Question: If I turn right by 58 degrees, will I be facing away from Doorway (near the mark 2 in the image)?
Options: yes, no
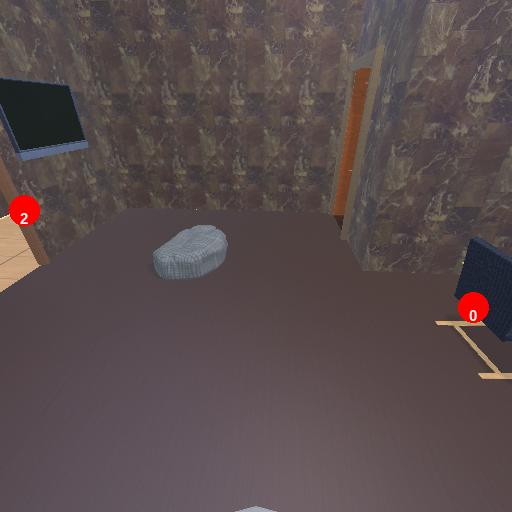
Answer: yes